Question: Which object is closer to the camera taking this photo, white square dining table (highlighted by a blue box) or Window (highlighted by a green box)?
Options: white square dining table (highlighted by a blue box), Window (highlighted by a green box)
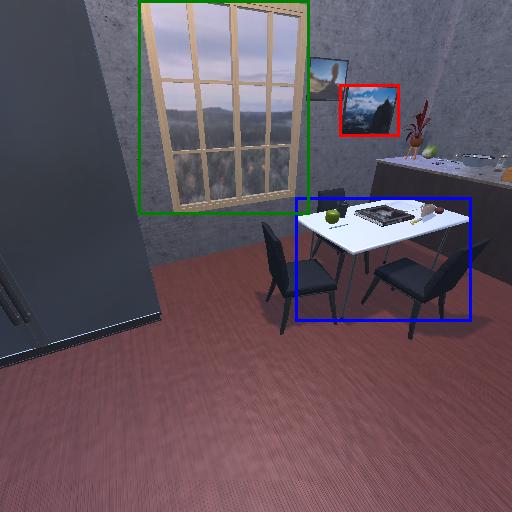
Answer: white square dining table (highlighted by a blue box)